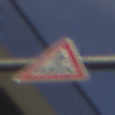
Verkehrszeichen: FussgaengerueberwegRechts
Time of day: SunriseSunset
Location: Outdoor (Suburban)
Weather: PartlyCloudy
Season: NotSpecified
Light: Natural